Aerial crown-view tile of a tropical tree (Barro Colorado Island, Panama), acquired 20250818:
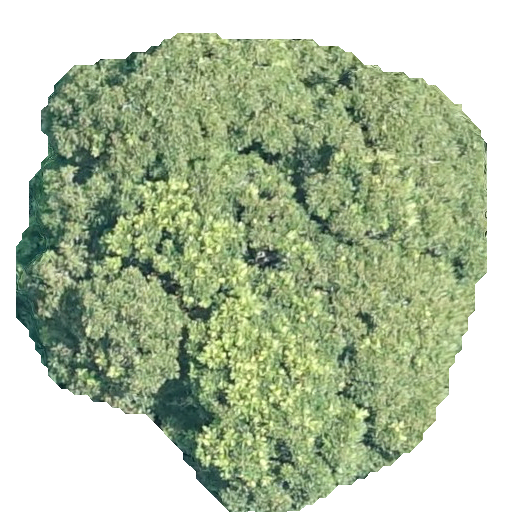
Species: Dipteryx oleifera
GBIF accepted scientific name: Dipteryx oleifera
Crown area: 246.663 m²